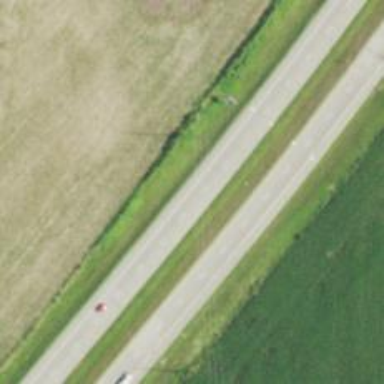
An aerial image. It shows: Asphalt road classified as primary highway. It is motorway and expressway.